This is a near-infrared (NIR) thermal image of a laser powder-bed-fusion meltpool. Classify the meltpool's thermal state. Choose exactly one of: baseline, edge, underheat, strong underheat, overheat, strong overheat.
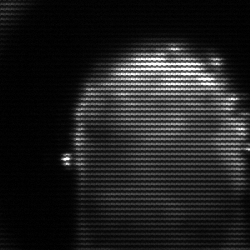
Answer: baseline